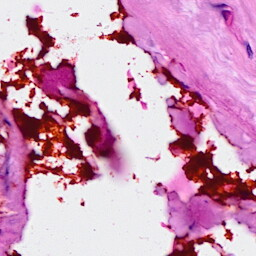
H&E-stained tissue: Breast